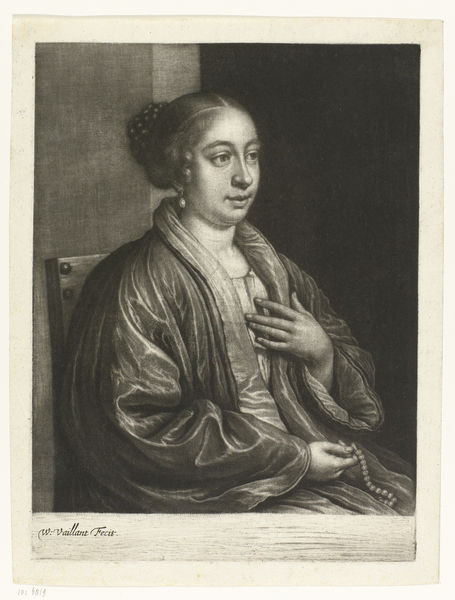
Titel: Portret van een vrouw met een parelketting in de hand
Künstler: Wallerant Vaillant
Standort: Amsterdam
Institution: Rijksmuseum
Schlagwörter: frau, portrait, graphik, gris, dreiviertelansicht, blanc, noir, dos, chaise, femme, rosenkranz, main, mur, europäisch, grise, doight